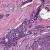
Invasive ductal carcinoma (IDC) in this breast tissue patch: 1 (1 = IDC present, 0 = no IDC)